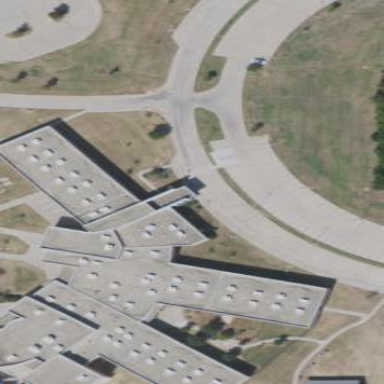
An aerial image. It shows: Elementary school building.